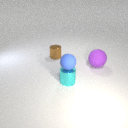
small cyan metal cylinder below small blue rubber sphere